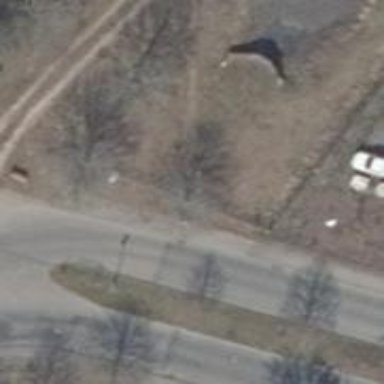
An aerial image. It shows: Sidewalk along the footway.